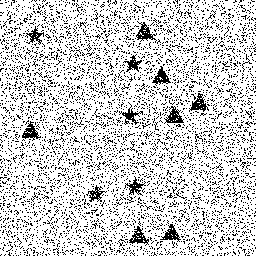
Squares: 0
Triangles: 7
Stars: 5
Total shapes: 12